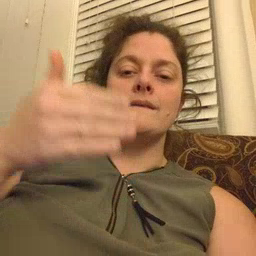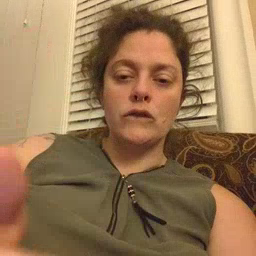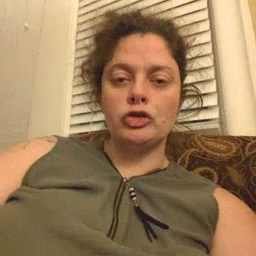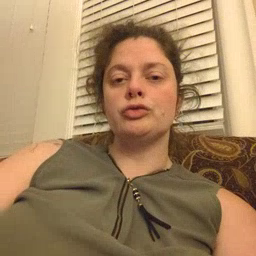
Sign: after